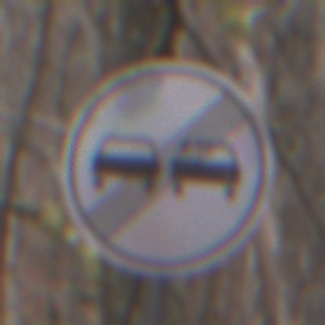
Verkehrszeichen: EndeUeberholverbot
Umgebung: Outdoor, Nature
Tageszeit: Midday
Wetter: Overcast
Licht: Natural
Jahreszeit: Autumn
Kontrast: LowContrast